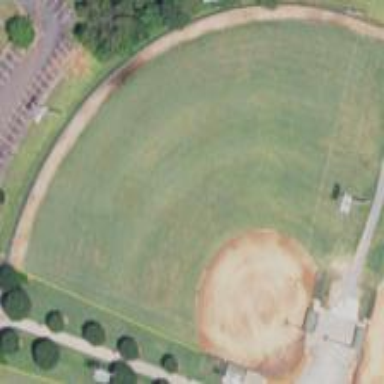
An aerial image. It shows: Baseball pitch for leisure and sports activities.